Aerial crown-view tile of a tropical tree (Barro Colorado Island, Panama), acquired 20250217:
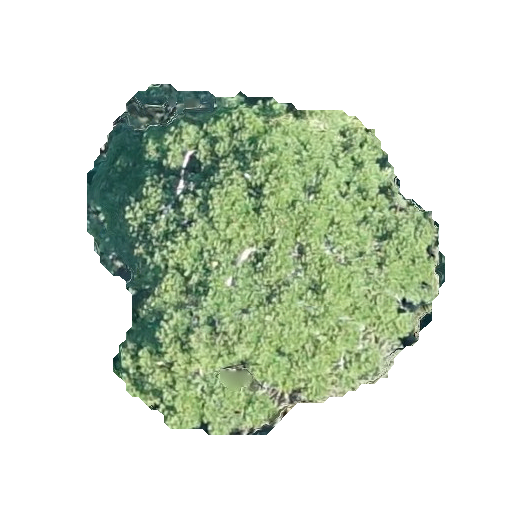
Species: Jacaranda copaia
GBIF accepted scientific name: Jacaranda copaia
Crown area: 135.667 m²